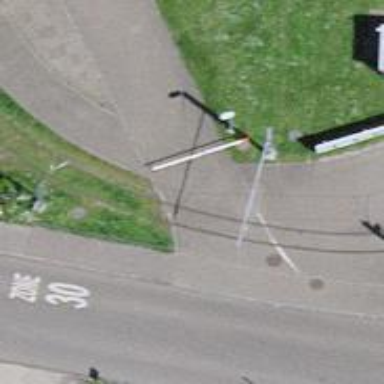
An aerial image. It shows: Tram level crossing on the railway.